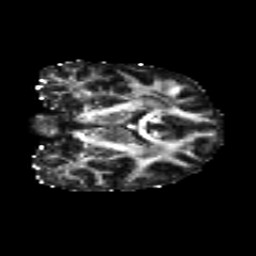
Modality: FA
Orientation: coronal
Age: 23
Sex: female
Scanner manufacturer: siemens
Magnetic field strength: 3 T
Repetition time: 8.8 s
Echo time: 0.085 s